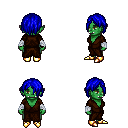
a pixel art fantasy rpg character, female body template, orc, green skin, brown robe, teal pants, blue bangs hairstyle, white cloth bandages, gold boots, four views (front, back, left, right), 2x2 character sprite sheet, small pixel art, hard edges, no anti-aliasing